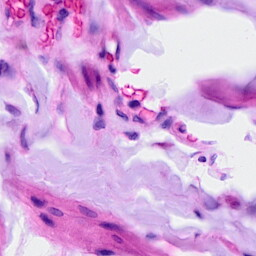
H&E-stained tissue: Ovarian